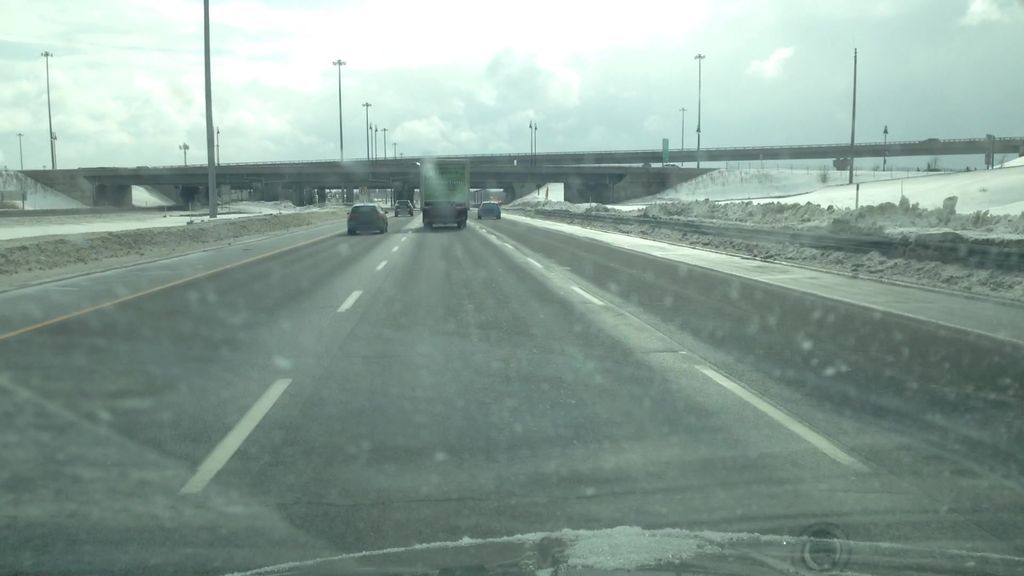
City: montreal